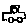
Label: car